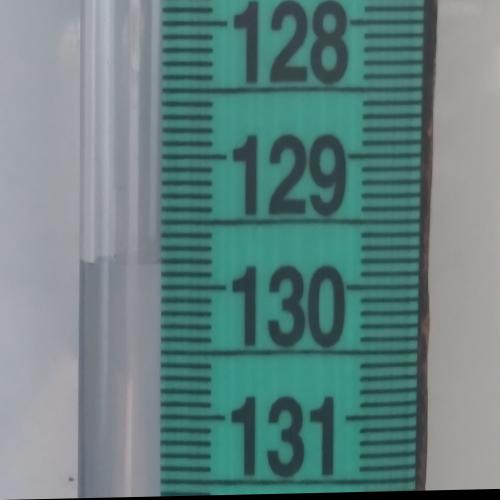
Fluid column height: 129.8 cm